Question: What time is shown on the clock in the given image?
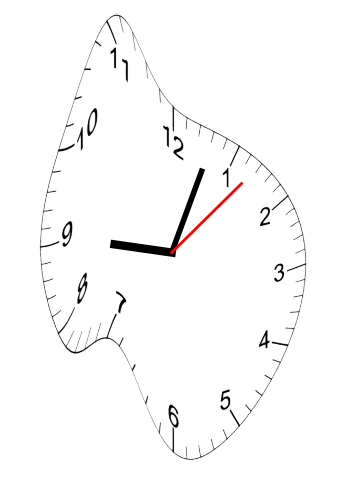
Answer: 09:03:07